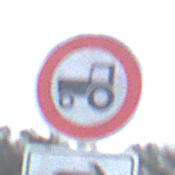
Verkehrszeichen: VerbotKraftfahrzeugeZuegeNichtSchneller25
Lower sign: RichtungsangabeDurchPfeile5
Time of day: SunriseSunset
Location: Outdoor (Nature)
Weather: Clear
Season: Winter
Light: Natural